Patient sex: M
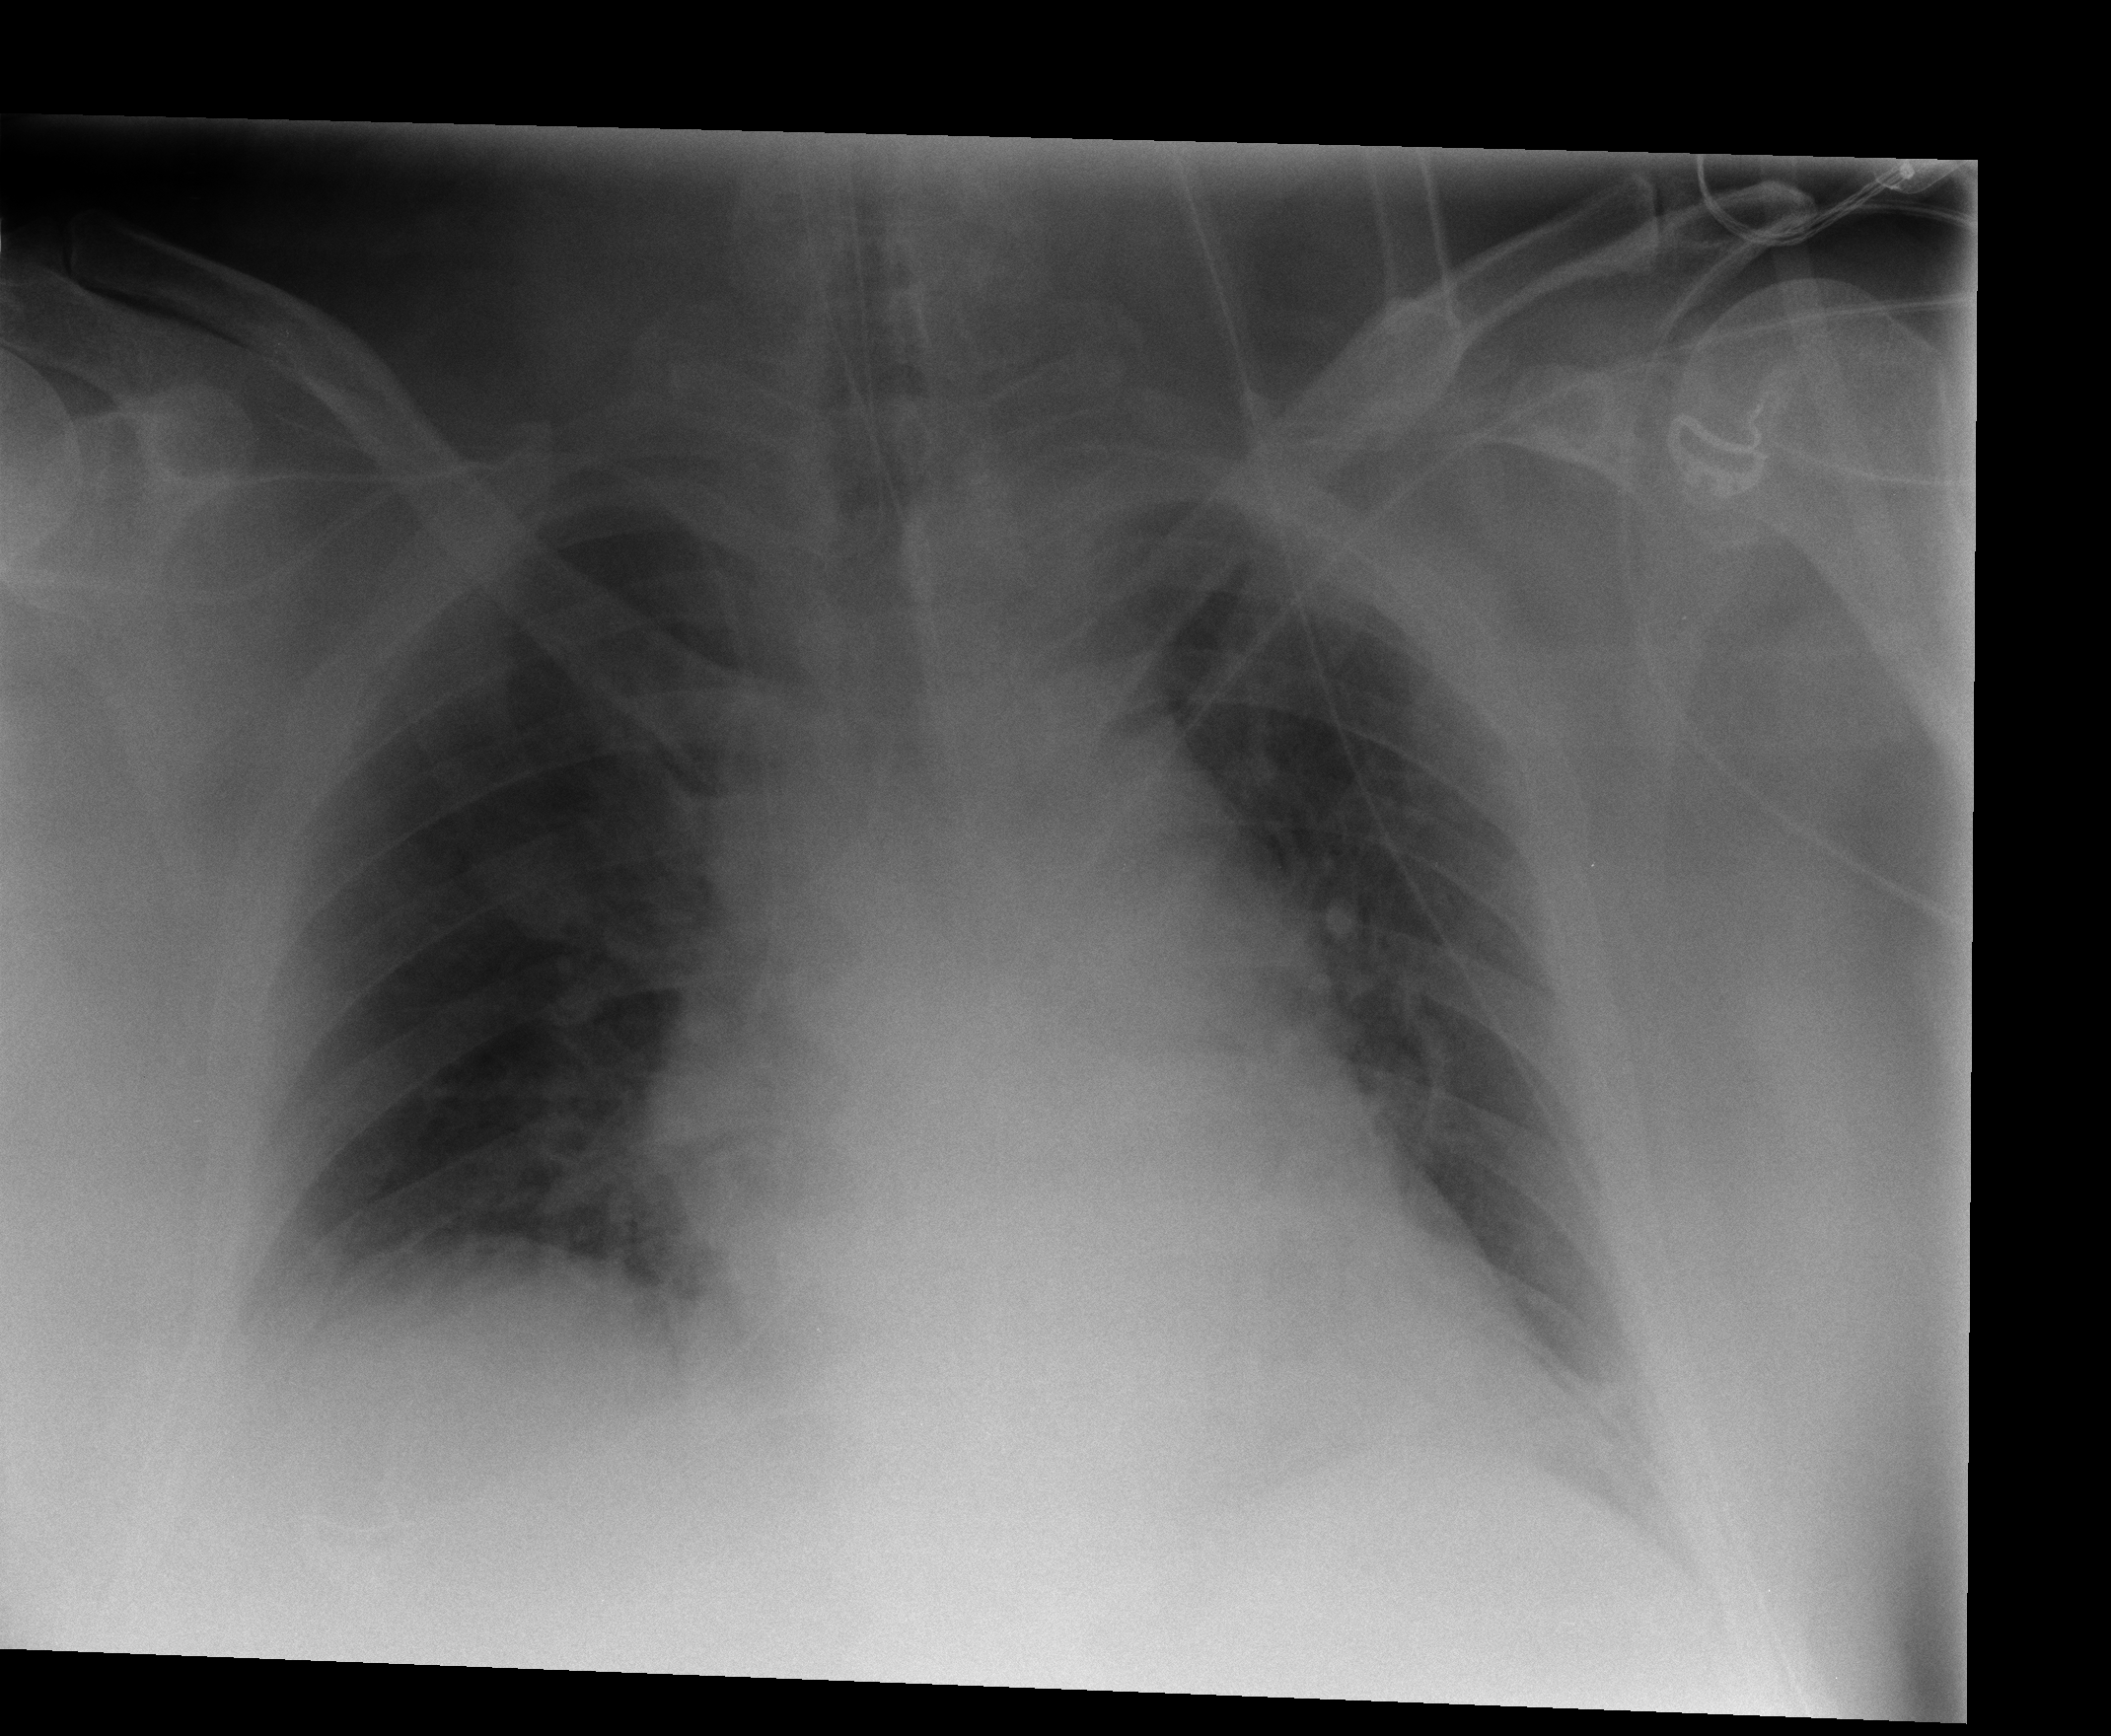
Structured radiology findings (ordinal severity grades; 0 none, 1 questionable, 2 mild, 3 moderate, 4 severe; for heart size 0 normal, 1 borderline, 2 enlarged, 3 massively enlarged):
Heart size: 2
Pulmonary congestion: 0
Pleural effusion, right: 2
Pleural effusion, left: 2
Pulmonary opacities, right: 0
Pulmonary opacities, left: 0
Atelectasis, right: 1
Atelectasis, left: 1